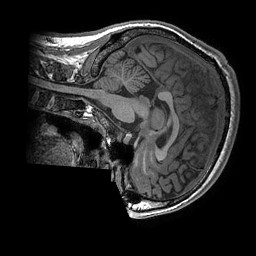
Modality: T1w
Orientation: sagittal
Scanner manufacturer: ge
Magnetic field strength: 3 T
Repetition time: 0.008156 s
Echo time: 0.00318 s